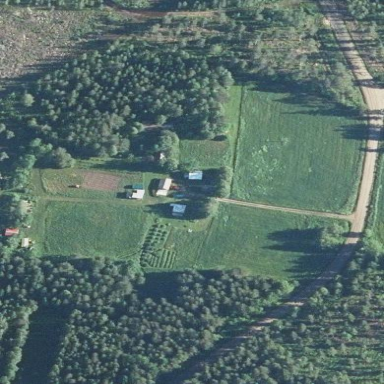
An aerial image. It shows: Farmyard area.